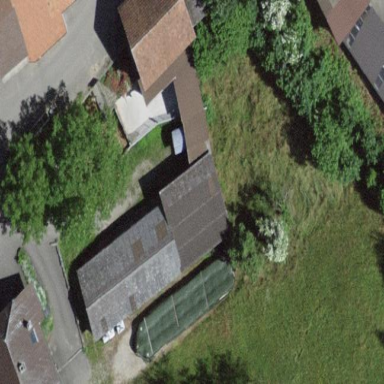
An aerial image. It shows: Stable building.